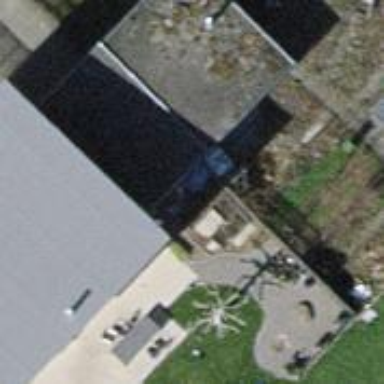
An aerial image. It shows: Garage building.